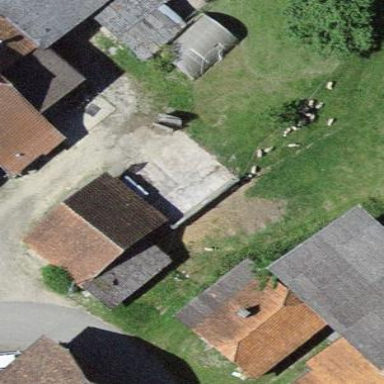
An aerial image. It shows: Rural barn.